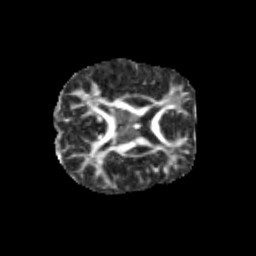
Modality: FA
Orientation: axial
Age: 11
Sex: male
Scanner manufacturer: siemens
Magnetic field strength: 3 T
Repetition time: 3.8 s
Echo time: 0.07 s